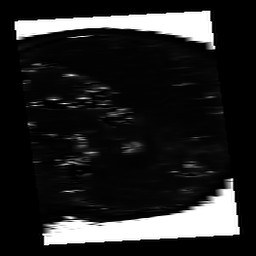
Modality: T2map
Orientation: sagittal
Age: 42
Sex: male
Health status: ill